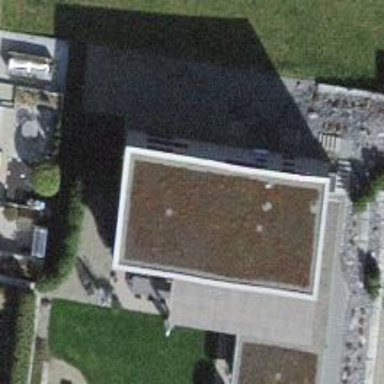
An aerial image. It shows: Terrace building.